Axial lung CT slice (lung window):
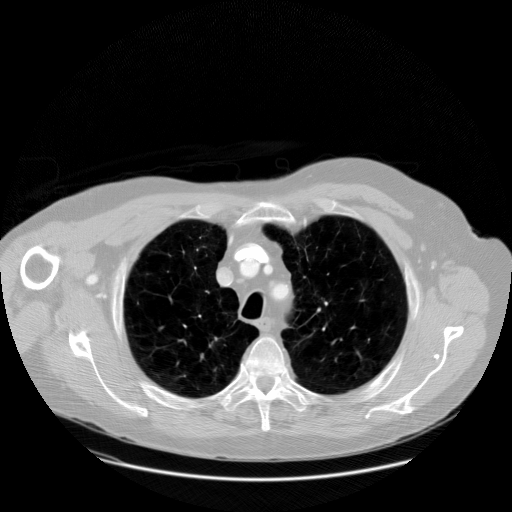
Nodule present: no